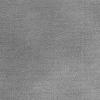
Atmospheric dust classification: dusty